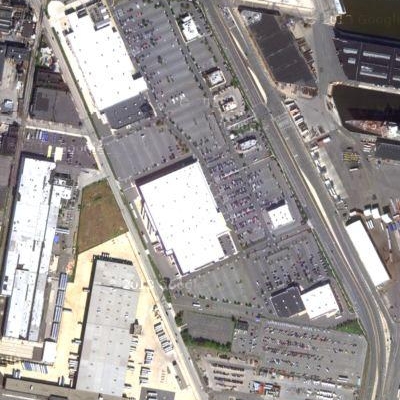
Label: gParking